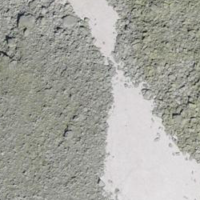
EUNIS habitat code: 48
Species observed at this site:
Saxifraga bryoides